Question: How to create listview like this in android 1.6 or 2 (because of renderscript, which works only in 3 or later, but I need list to work on almost all androids):

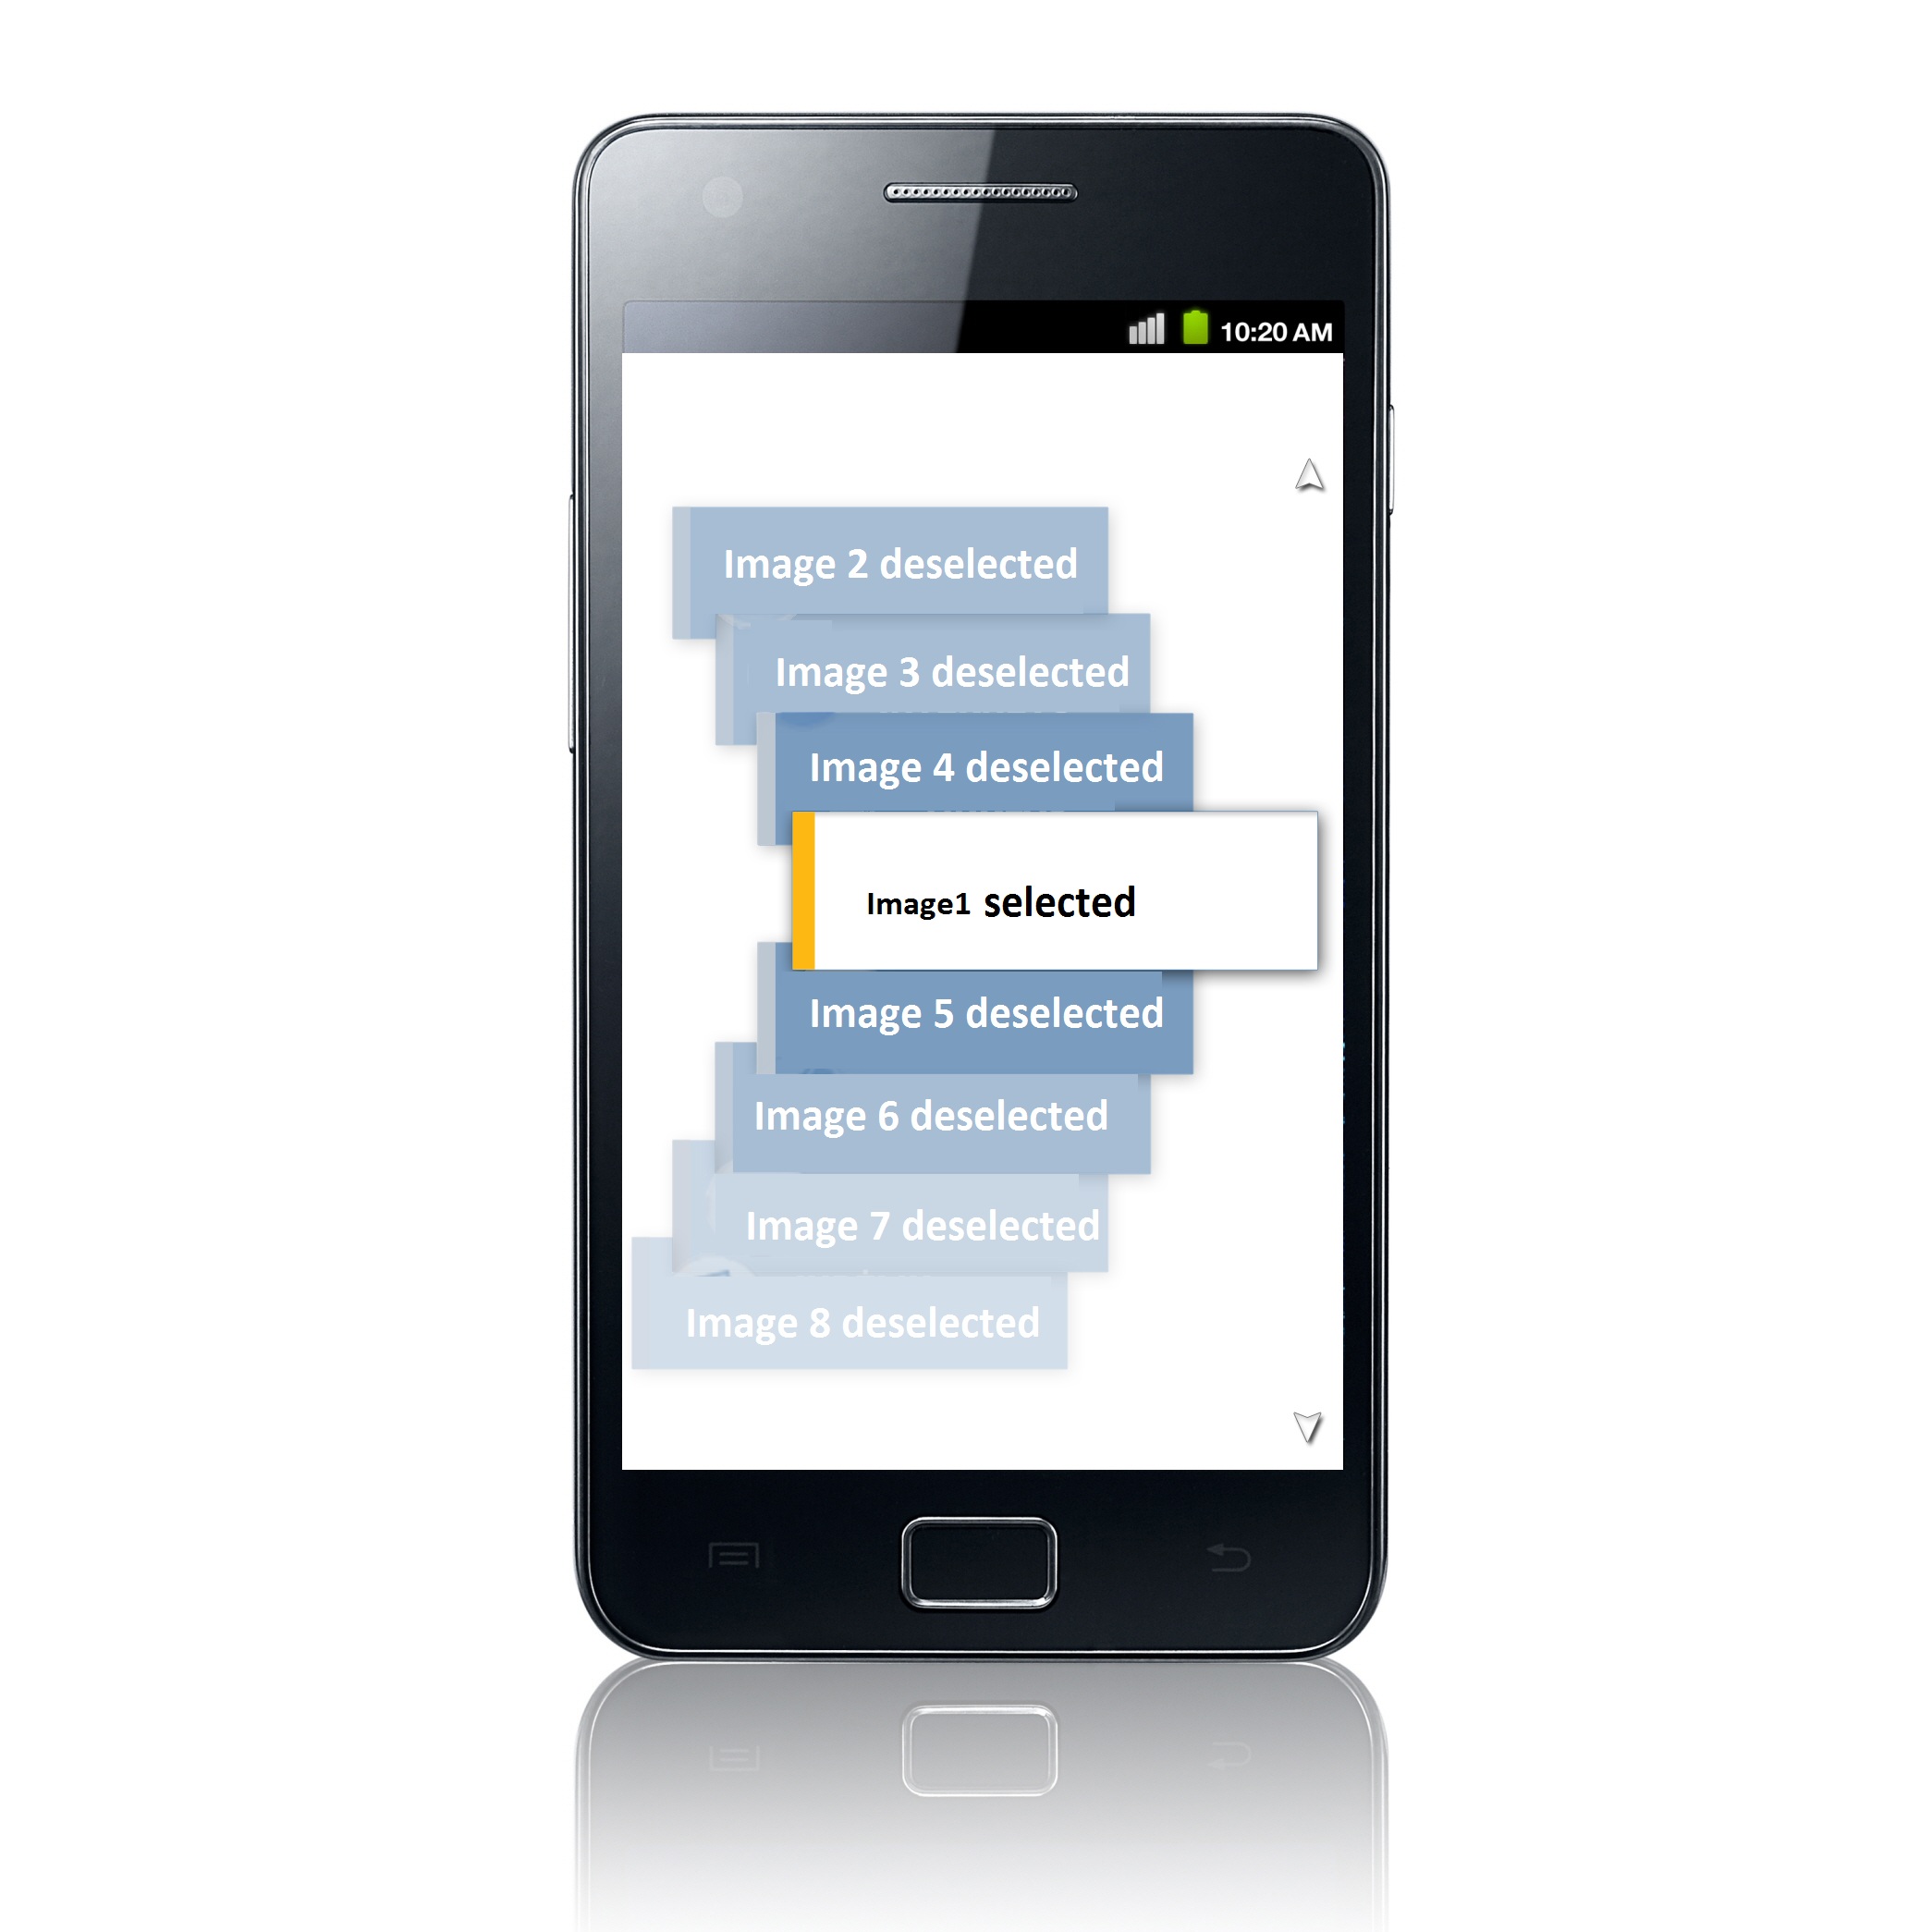
Answer: I used 'Camera.setTranslate(x, 0, z)' in drawChild, where changed x position for rotation virtualization and z for overlaping. Then there was problem with overlapping, because last item was on top and first on bottom layer. So, in 'onCreate()' method called 'this.setChildrenDrawingOrderEnabled(true)' and overriden 'protected int getChildDrawingOrder (int childCount, int i) {}' where I could change order for middle and later rows.
This idea was given by Renard, who suggested me in other my post about almost same thing <URL>.
My getChildDrawingOrder(int, int) implementation to get overlapping I need:
'''
@Override
protected int getChildDrawingOrder (int childCount, int i) {
int centerChild = 0;
//find center row
if ((childCount % 2) == 0) { //even childCount number
centerChild = childCount / 2; // if childCount 8 (actualy 0 - 7), then 4 and 4-1 = 3 is in centre.
int otherCenterChild = centerChild - 1;
//Which more in center?
View child = this.getChildAt(centerChild);
final int top = child.getTop();
final int bottom = child.getBottom();
//if this row goes through center then this
final int absParentCenterY = getTop() + getHeight() / 2;
//Log.i("even", i + " from " + (childCount - 1) + ", while centerChild = " + centerChild);
if ((top < absParentCenterY) && (bottom > absParentCenterY)) {
//this child is in center line, so it is last
//centerChild is in center, no need to change
} else {
centerChild = otherCenterChild;
}
}
else {//not even - done
centerChild = childCount / 2;
//Log.i("not even", i + " from " + (childCount - 1) + ", while centerChild = " + centerChild);
}
int rez = i;
//find drawIndex by centerChild
if (i > centerChild) {
//below center
rez = (childCount - 1) - i + centerChild;
} else if (i == centerChild) {
//center row
//draw it last
rez = childCount - 1;
} else {
//above center - draw as always
// i < centerChild
rez = i;
}
//Log.i("return", "" + rez);
return rez;
}
'''
I hope this post will help someone in future
Screenshot is actually almost the same as I mentioned in my question. I used alpha, so overlayed items is a little bit see-through: